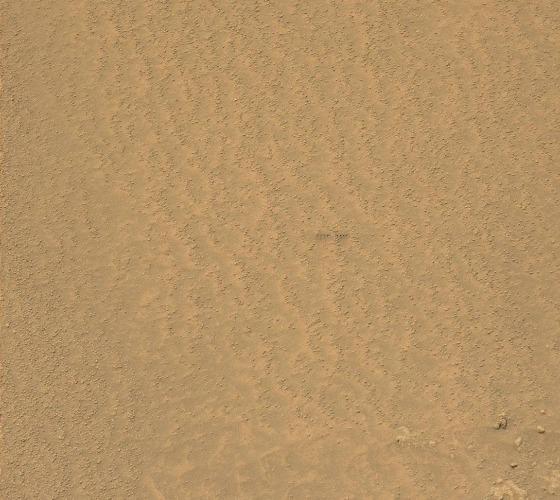
Terrain classes present: Gravel / Sand / Soil, Rock